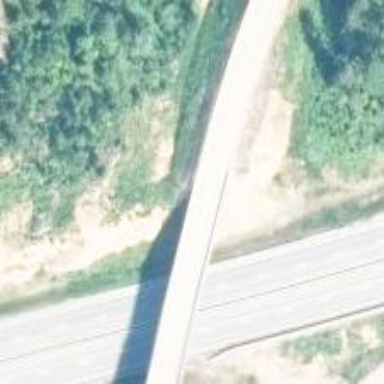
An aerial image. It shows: Tertiary road passing over bridge.